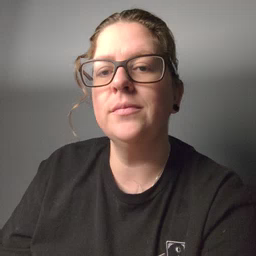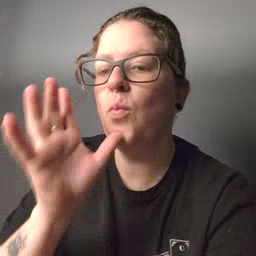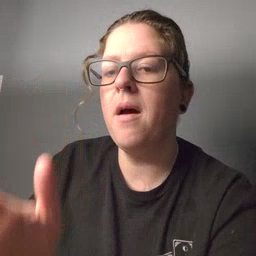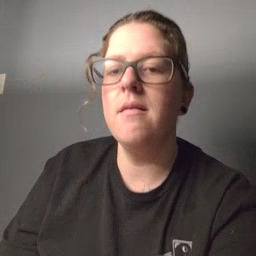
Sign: grandma